Question: I've been trying to implement a Voronoi Diagram using Fortunes Algorithm. I understand how it works but I'm stuck at how to store the parabolic arcs.
I understand all this is needed for the parabola is the sweeplines' 'Y' position and the sites position but I'm I don't understand what to do with it.
I found this equation online (via this <URL>:

What is 'X' in this equation?
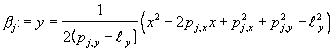
Answer: I'd say that is the equation of a parabola with vertical axis. In this case, are given in more detail. is a parameter which describes the current position of the sweep line and therefore influences the shape of the parabola. So your equation describes a whole family of parabolas, with and being the coordinates of the point you actually store in your data structure.